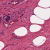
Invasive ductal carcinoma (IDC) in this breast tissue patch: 0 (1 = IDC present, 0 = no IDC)